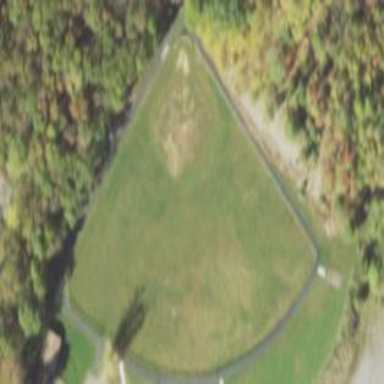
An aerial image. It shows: Baseball pitch for leisure land activities.